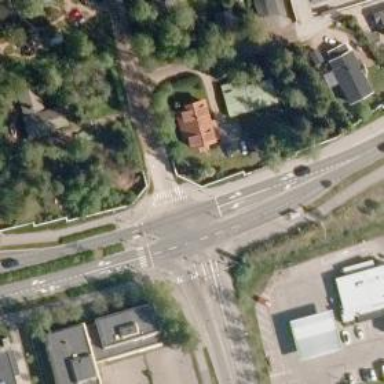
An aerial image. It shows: Crossing on the road.